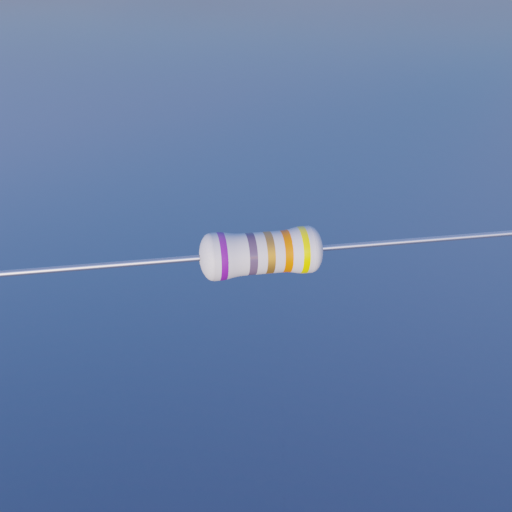
Resistor colour bands (in order): violet, gray, gold, orange, yellow